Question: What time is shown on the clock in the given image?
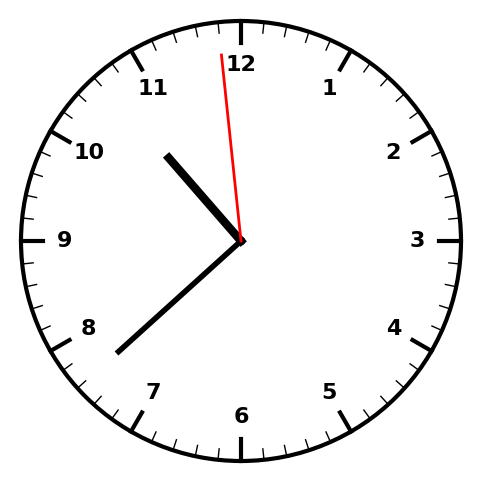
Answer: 10:37:59